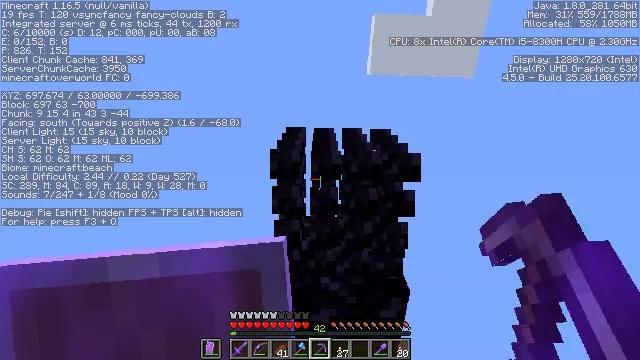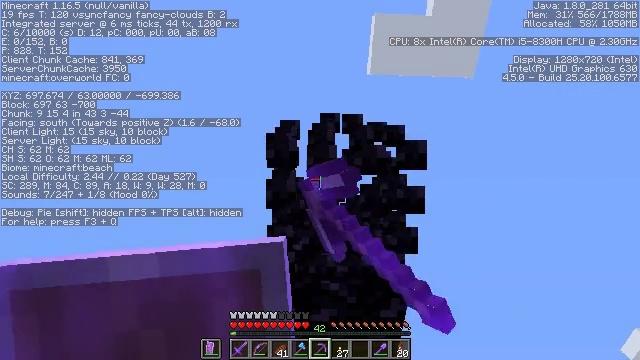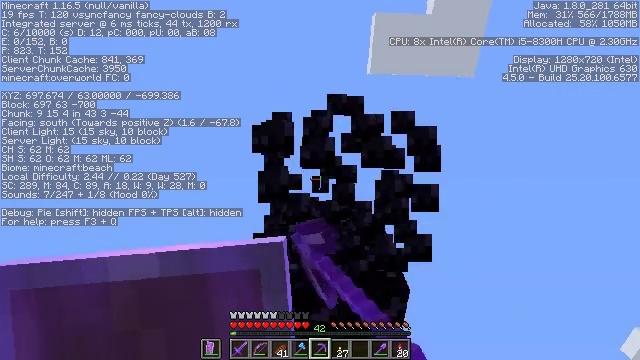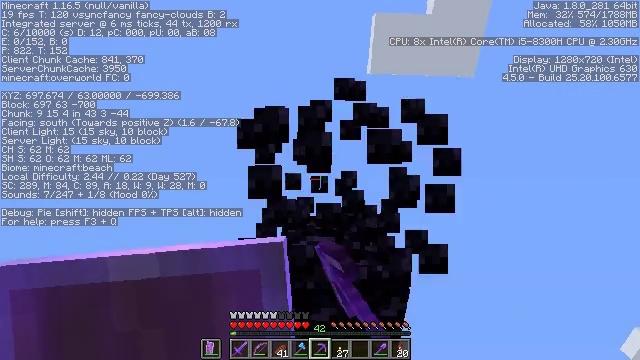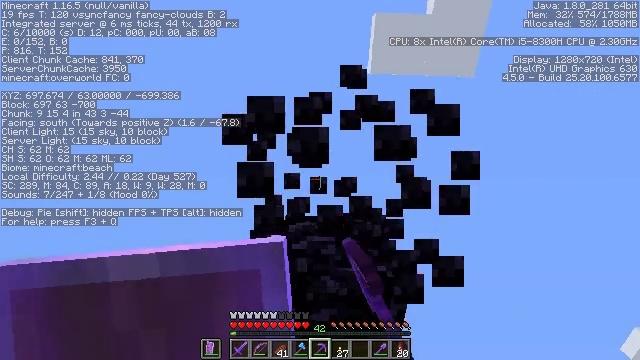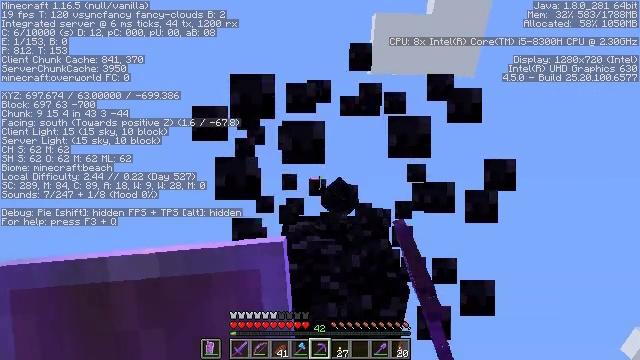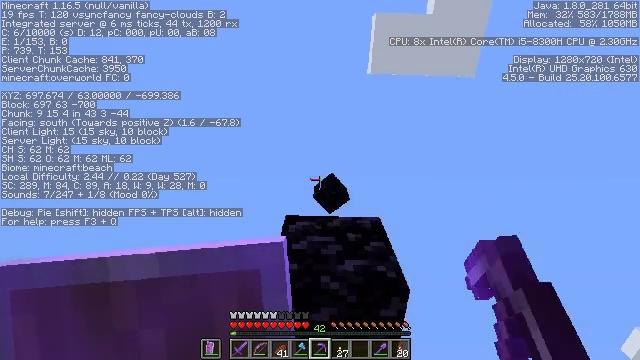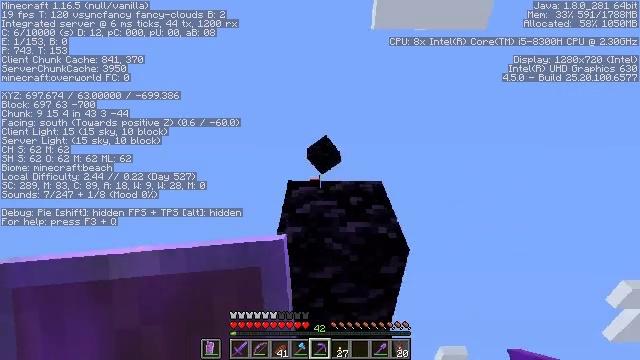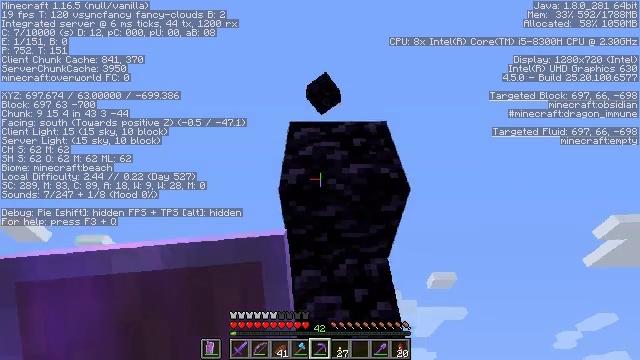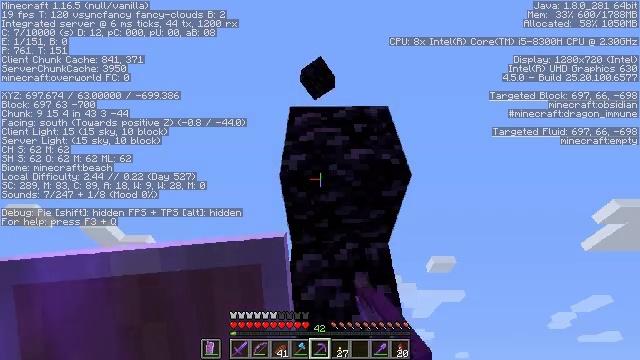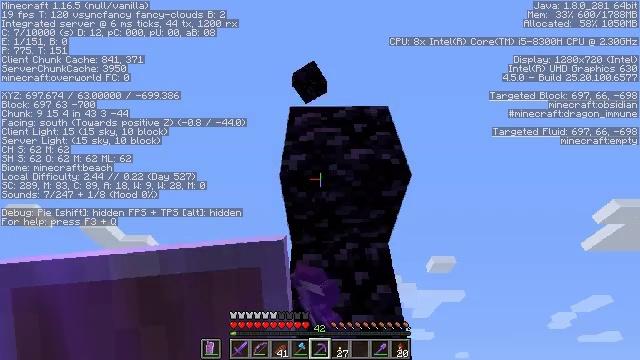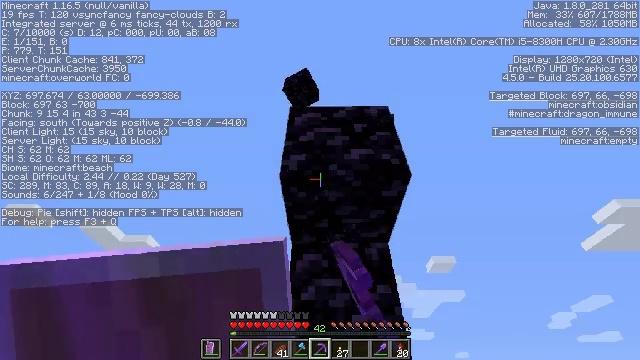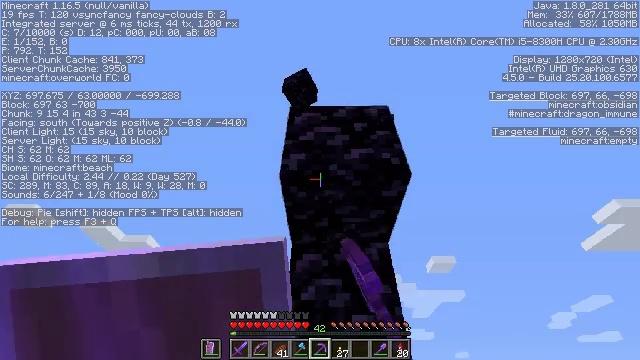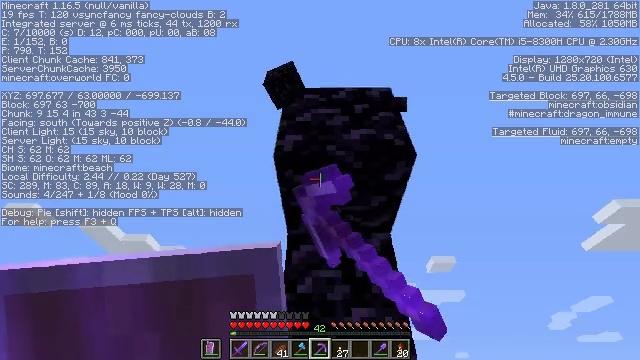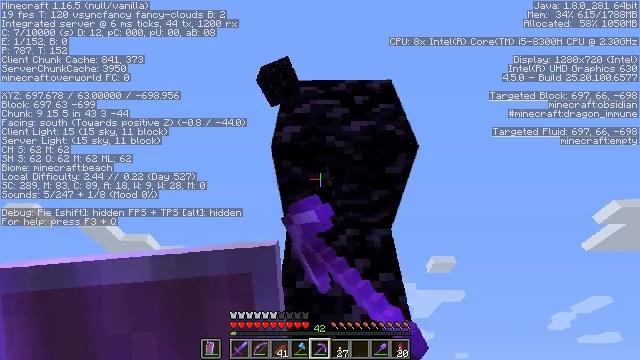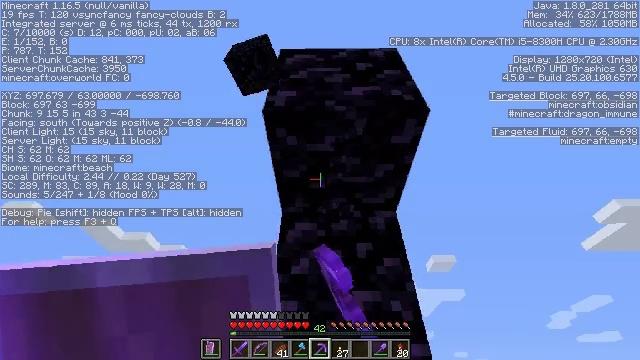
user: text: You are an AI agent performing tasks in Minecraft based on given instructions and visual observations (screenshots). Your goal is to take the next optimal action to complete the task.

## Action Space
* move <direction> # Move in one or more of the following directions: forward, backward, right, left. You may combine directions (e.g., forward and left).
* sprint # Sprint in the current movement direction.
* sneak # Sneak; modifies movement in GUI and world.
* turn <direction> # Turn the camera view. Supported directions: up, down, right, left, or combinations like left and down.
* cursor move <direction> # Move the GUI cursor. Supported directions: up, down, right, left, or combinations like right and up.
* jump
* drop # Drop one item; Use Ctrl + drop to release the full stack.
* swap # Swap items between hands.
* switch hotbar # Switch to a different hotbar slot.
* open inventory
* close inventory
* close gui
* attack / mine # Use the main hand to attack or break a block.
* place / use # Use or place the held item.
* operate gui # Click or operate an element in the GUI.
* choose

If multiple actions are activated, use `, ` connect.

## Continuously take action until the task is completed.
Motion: motion action
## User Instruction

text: Mine the obsidian block.
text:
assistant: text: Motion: attack / mine
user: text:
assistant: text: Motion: attack / mine
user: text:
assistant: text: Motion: attack / mine
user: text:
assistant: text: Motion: attack / mine
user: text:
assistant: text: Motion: attack / mine
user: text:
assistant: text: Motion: attack / mine
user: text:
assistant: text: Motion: turn left and down, attack / mine
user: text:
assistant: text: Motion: turn left and down, attack / mine
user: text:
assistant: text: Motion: turn down, attack / mine
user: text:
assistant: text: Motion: attack / mine
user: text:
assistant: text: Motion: attack / mine
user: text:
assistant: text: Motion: move forward, attack / mine
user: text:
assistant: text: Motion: move forward, attack / mine
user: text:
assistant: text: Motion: move forward, attack / mine
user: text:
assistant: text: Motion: move forward, attack / mine
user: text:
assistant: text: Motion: attack / mine
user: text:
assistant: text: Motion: turn up, attack / mine
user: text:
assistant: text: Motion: turn up, attack / mine
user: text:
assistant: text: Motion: turn up, attack / mine
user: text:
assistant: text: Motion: attack / mine
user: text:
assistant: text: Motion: attack / mine
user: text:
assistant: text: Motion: turn right and up, attack / mine
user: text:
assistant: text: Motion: attack / mine
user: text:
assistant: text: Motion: attack / mine
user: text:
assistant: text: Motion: attack / mine
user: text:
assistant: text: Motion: attack / mine
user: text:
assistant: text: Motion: attack / mine
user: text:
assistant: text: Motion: attack / mine
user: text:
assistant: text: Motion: attack / mine
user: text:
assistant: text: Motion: attack / mine